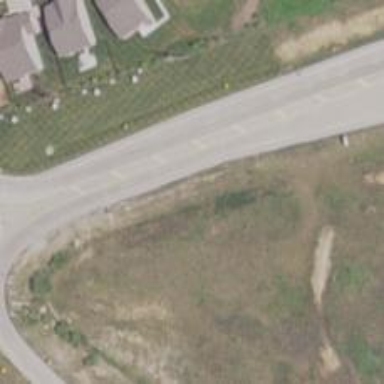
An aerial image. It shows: Secondary link road.